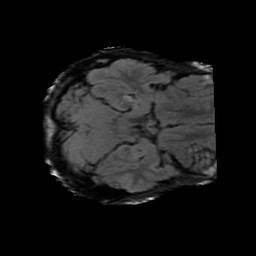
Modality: FLAIR
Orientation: axial
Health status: ill
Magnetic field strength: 3 T